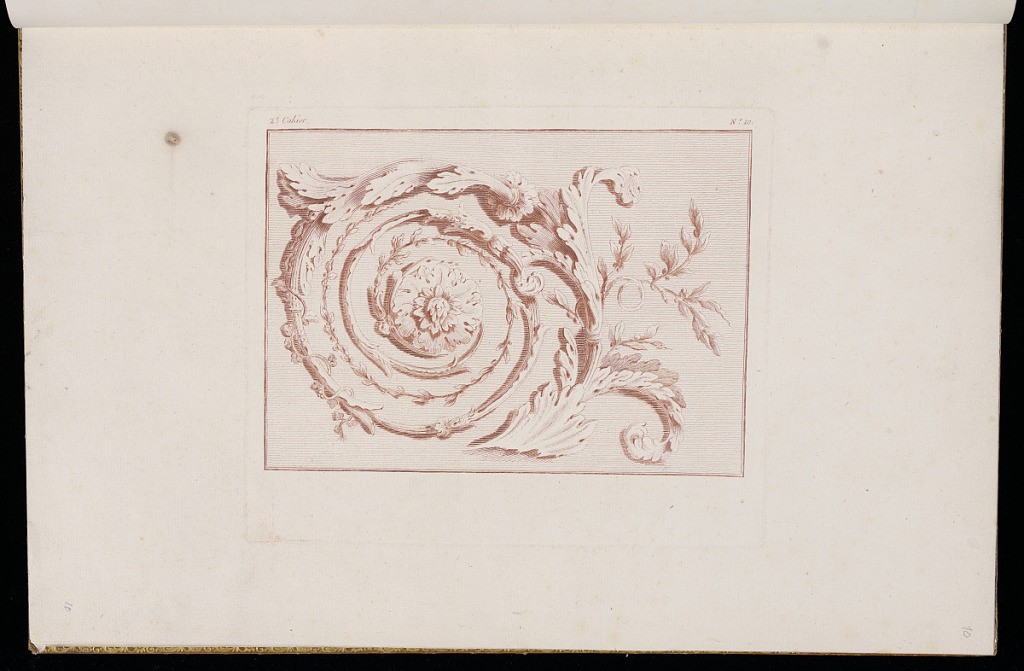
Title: Scrolling Foliate Ornament Design
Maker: Henri Sallembier, French, ca. 1753 - 1820
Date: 1777
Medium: Etching in red ink on laid paper
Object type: Print
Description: A scrolling foliate ornament design featuring a rosette and scrolling leaves (rinceaux). The plate is numbered.